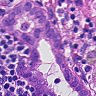
Metastatic tissue present: yes